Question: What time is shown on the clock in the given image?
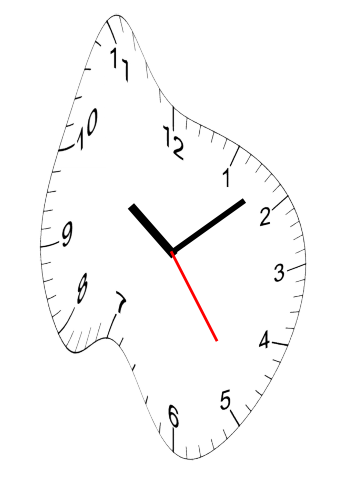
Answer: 10:08:24